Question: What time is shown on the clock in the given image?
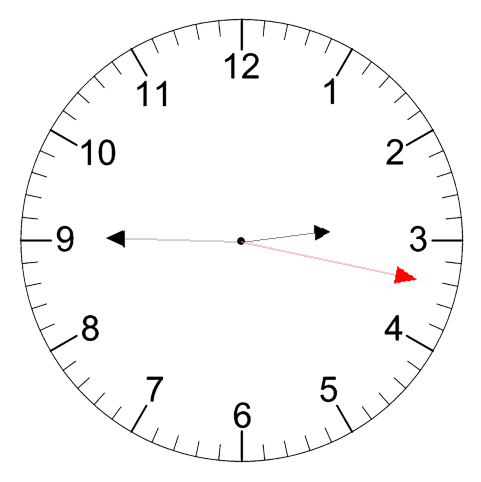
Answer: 02:45:17